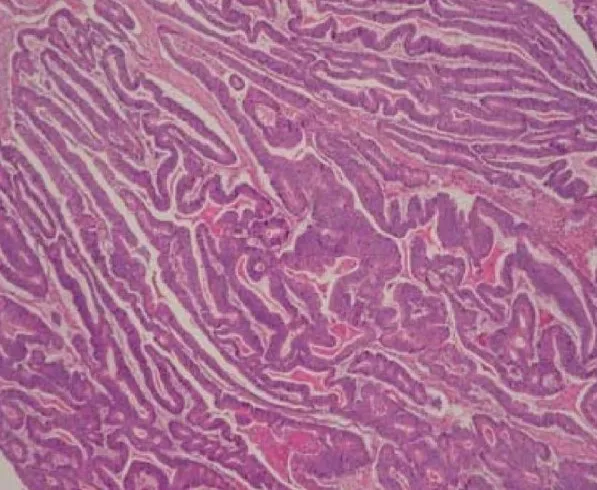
Haematoxylin and eosin (H&E) stains positive for carcinoma cells, magnification x 40.
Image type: pathology (h&e)